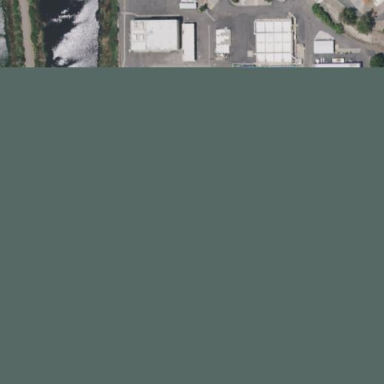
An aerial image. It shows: Industrial area.